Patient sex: M
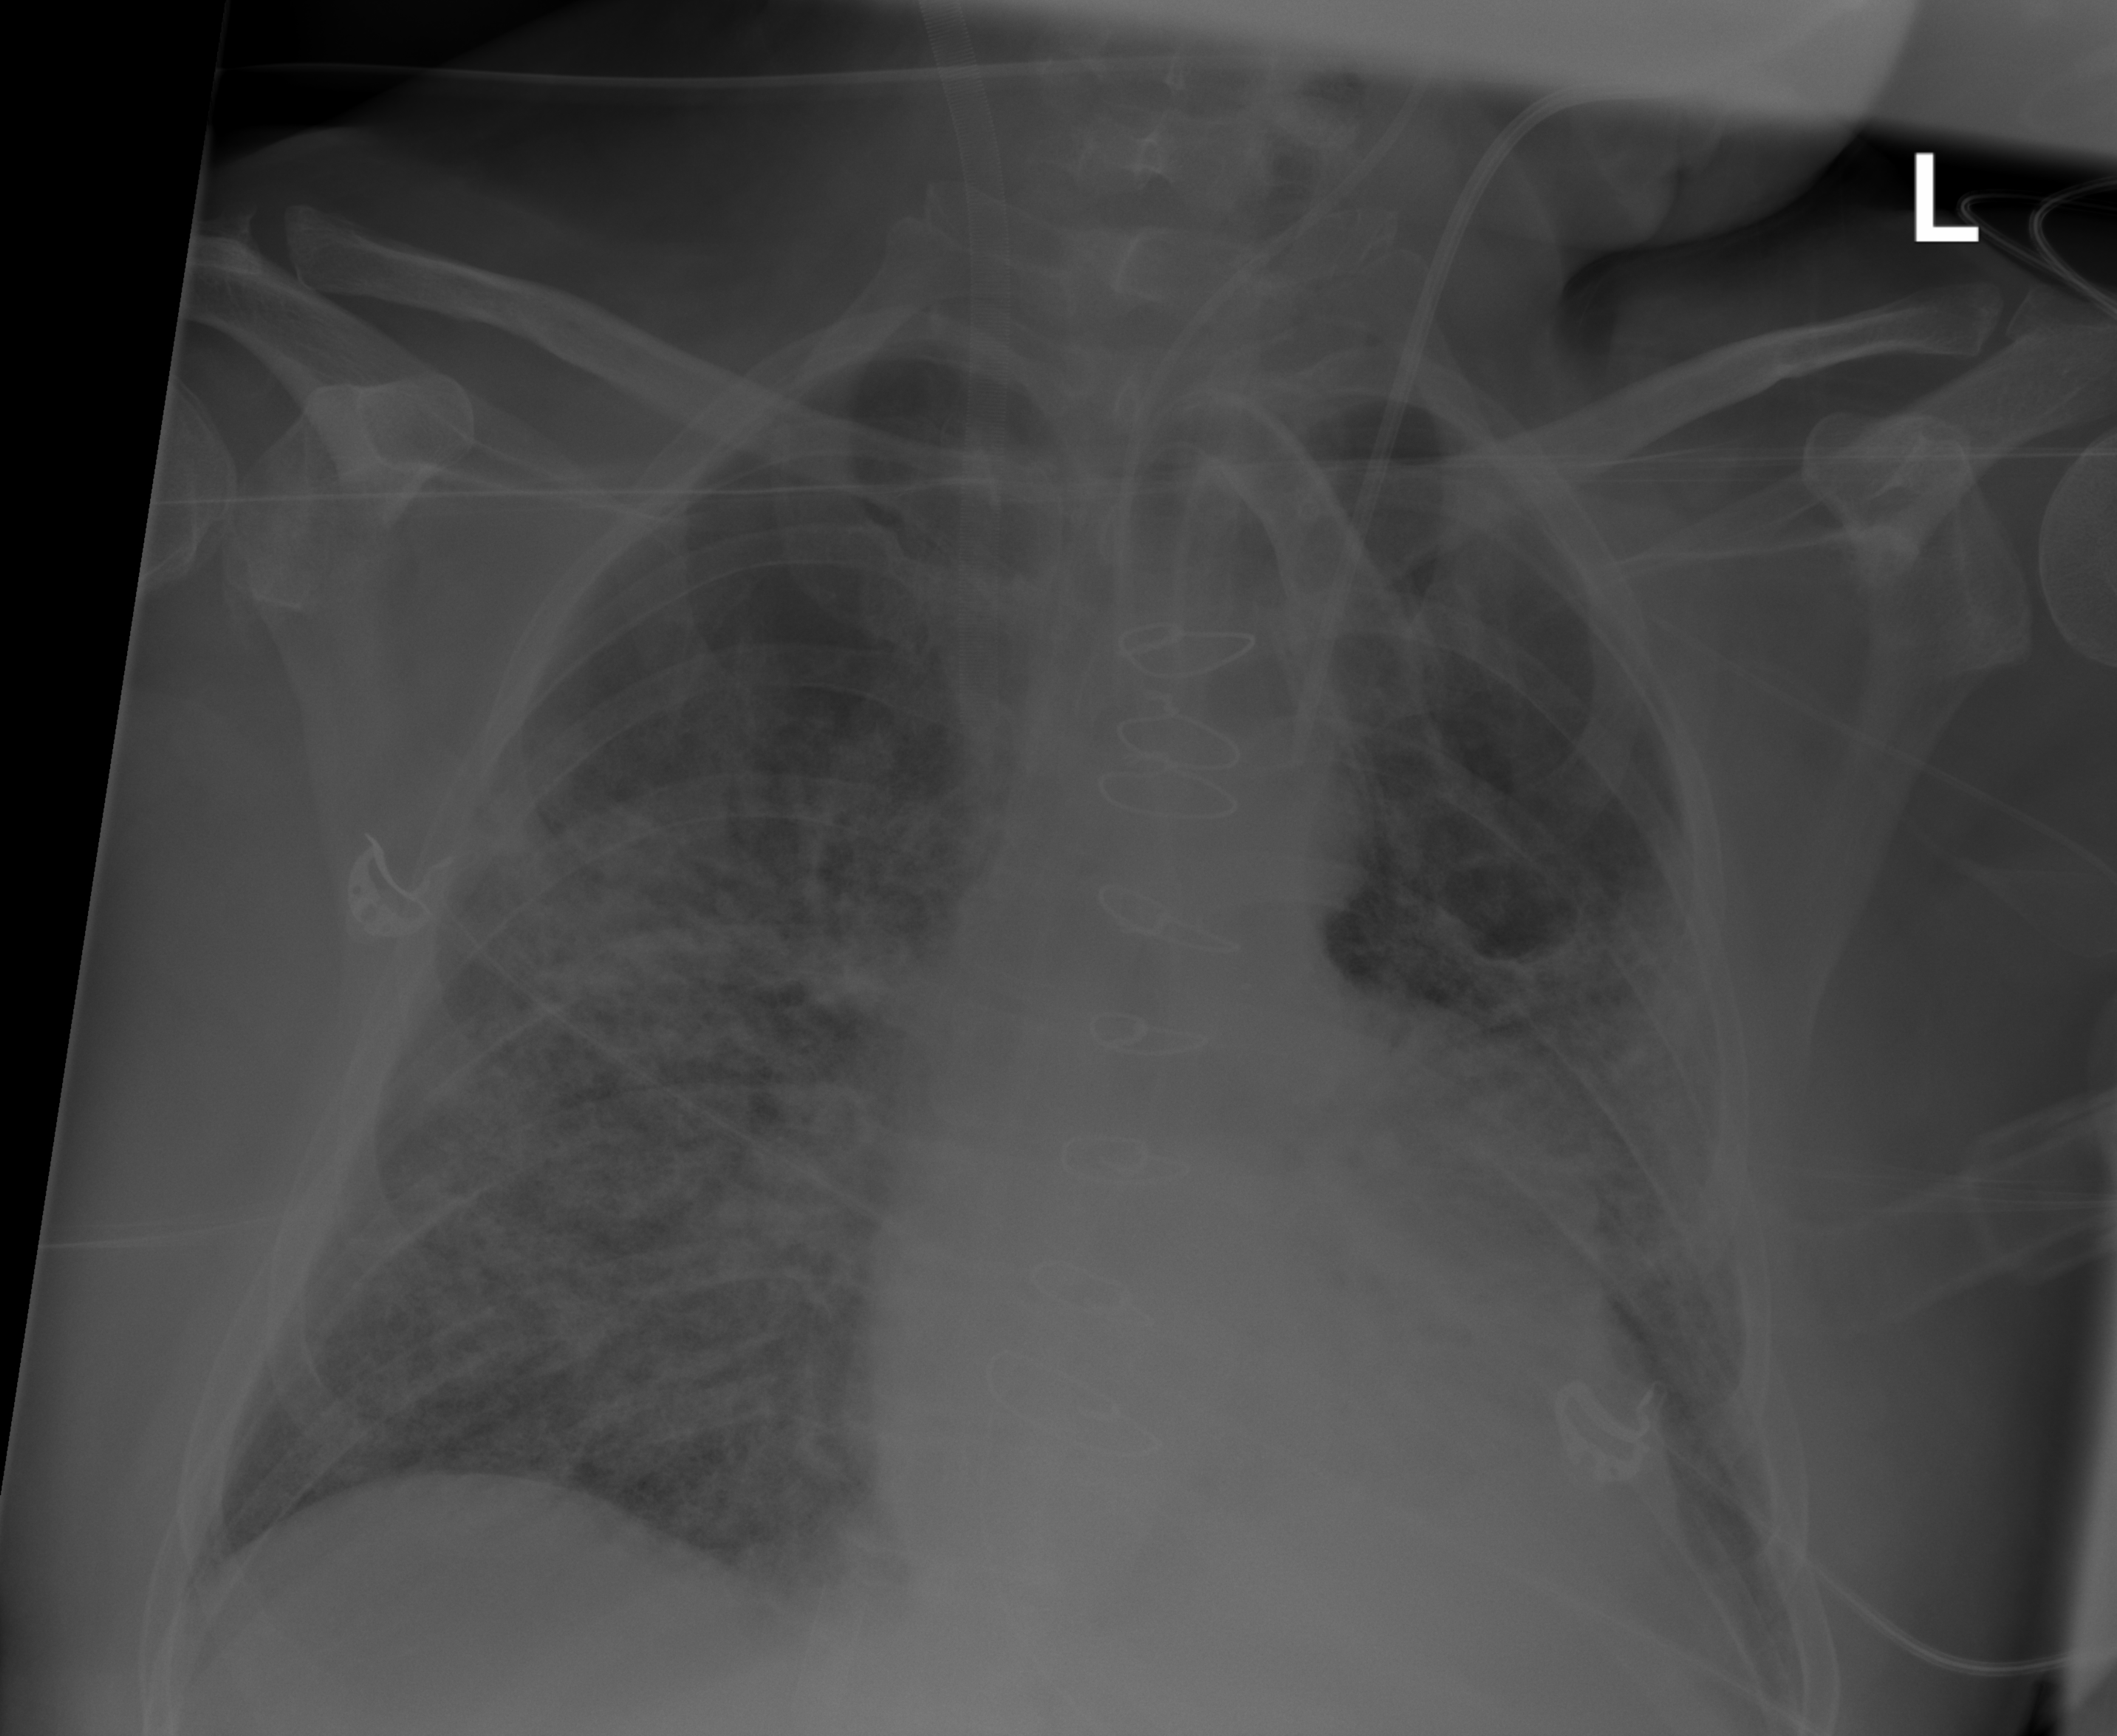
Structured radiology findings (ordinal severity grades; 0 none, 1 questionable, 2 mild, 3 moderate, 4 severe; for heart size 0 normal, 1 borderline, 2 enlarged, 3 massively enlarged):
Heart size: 1
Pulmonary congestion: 0
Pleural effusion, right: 0
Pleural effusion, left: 0
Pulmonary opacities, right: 3
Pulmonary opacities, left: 3
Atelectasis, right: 2
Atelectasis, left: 2